Question: <URL> tells how to remove this feature, but does not answer my question:
I'm new to Python and PyDev. There's a funny pane just to the right of the Python editor view in Eclipse. Someone went to a lot of trouble to create it. I sort of see what it's doing, but I'm at a loss as to why I would want it or what use real Python programmers make of it.

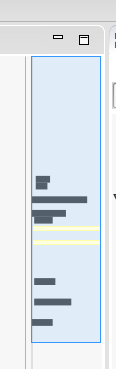
Answer: I am not an Eclipse user, but this looks like 'minimap' to me. This is a default feature in Sublime Text, but extensions are now available for Vim and Emacs.
As a programmer, I think it is useful to me for 2 reasons, first, it gives me wider navigational click/mouse region for scrolling; second, when I search for something in a long file, it tells me how many occurrences are in the file.
Since this is an answer, I think I should add few more reasons to use minimap that sorta kinda make sense to me. Take a look at discussion here, <URL>
<URL>, but seems like a put-off idea. I have never written my code this way and will never write it.